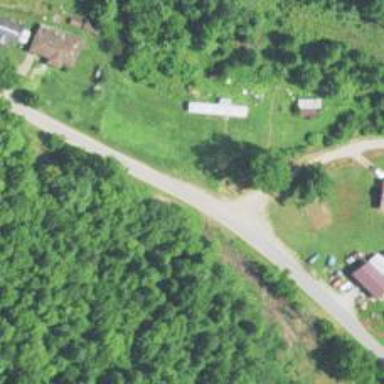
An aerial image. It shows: Unclassified road.